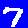
Digit: 7